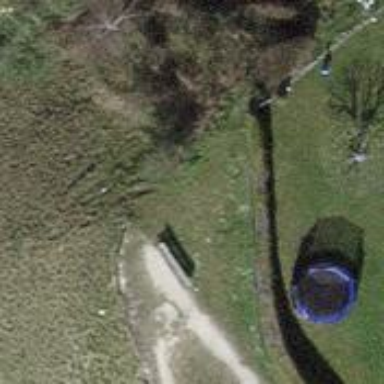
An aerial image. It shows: Bench for seating.